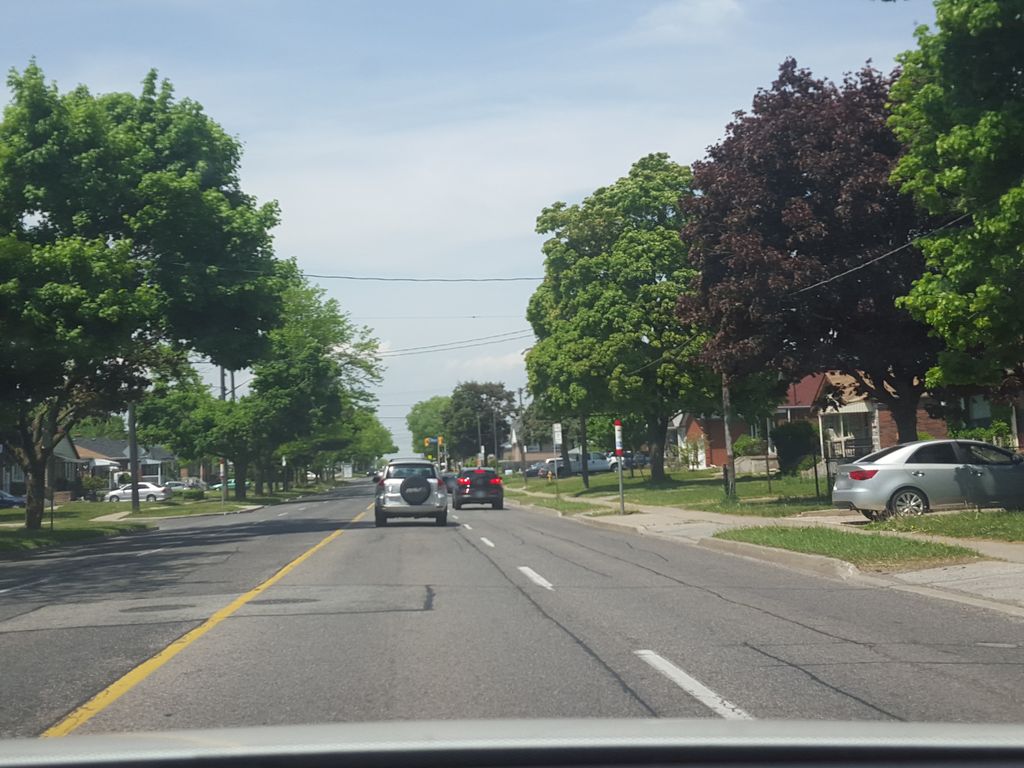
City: toronto